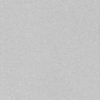
Label: dusty